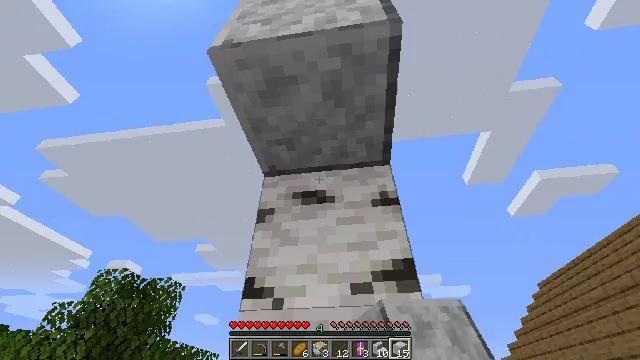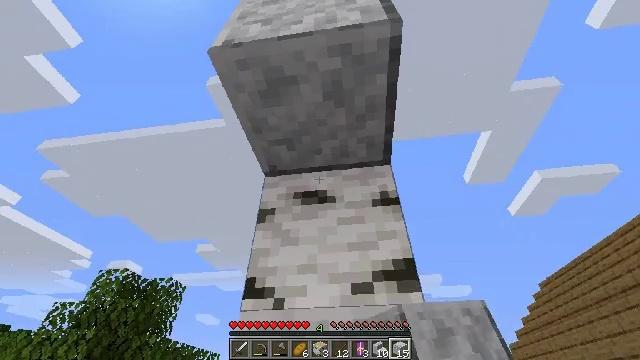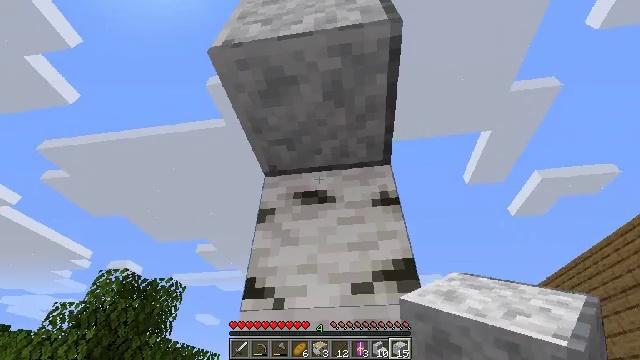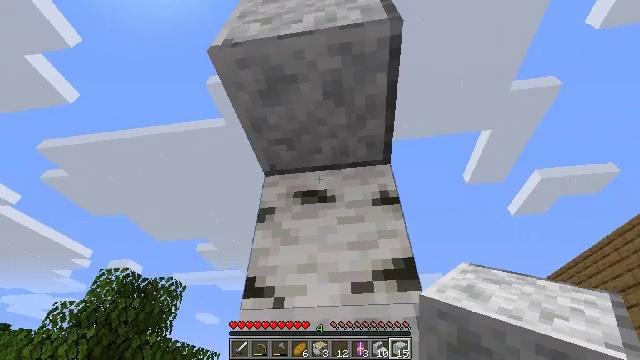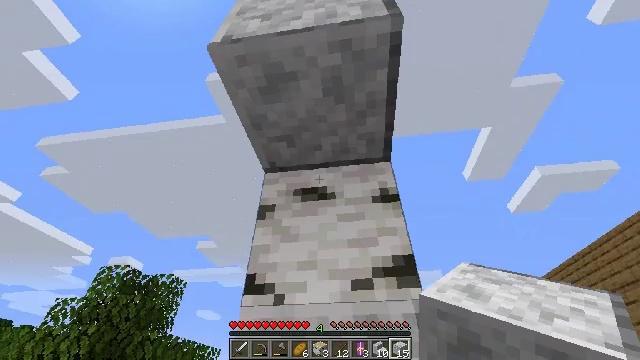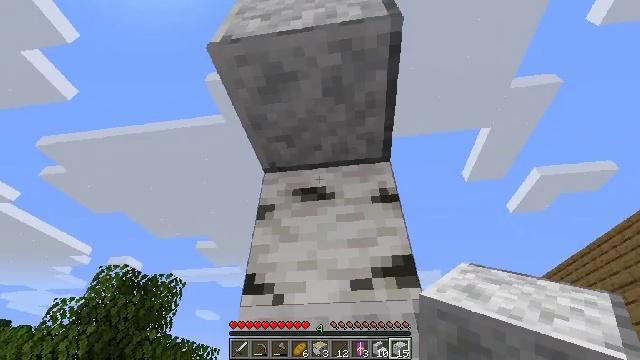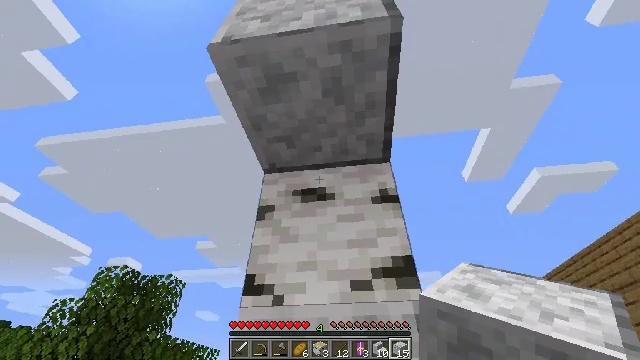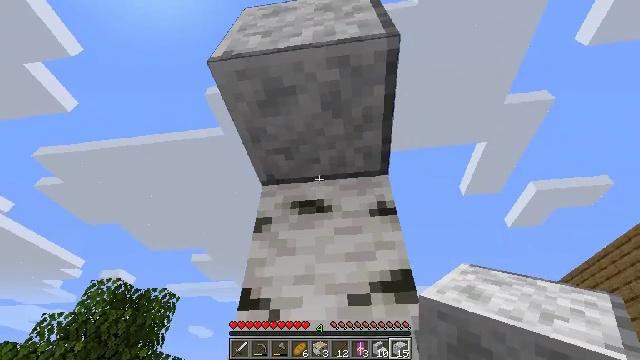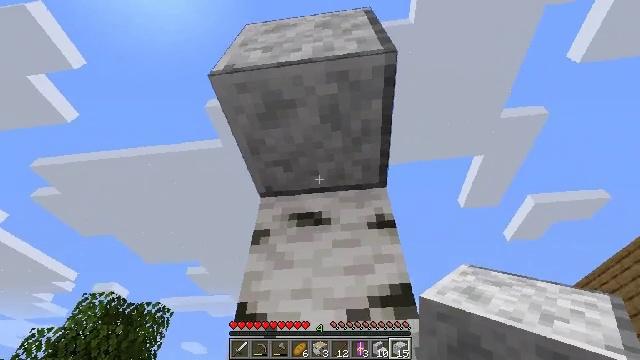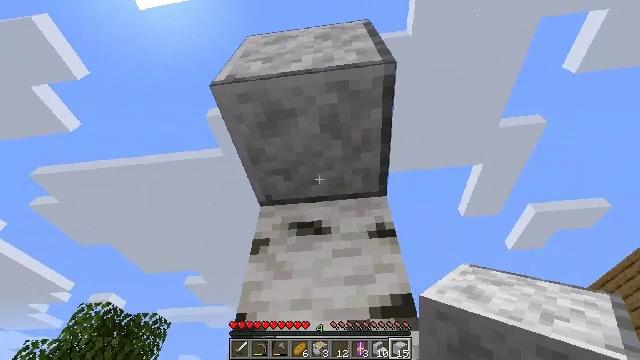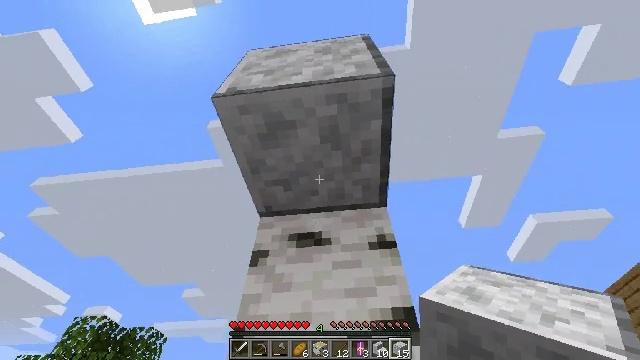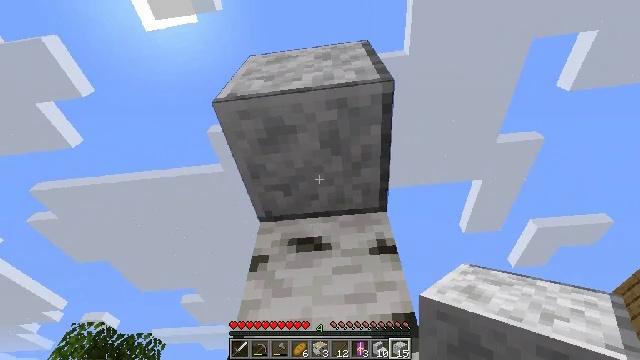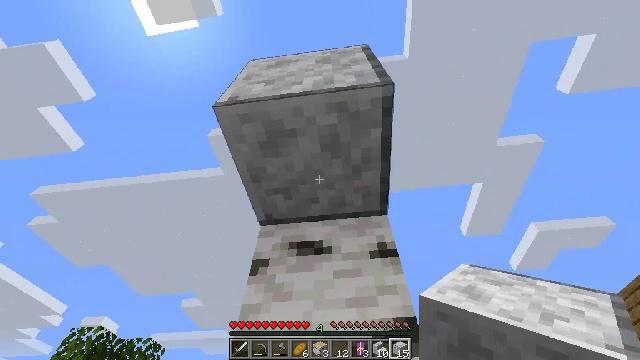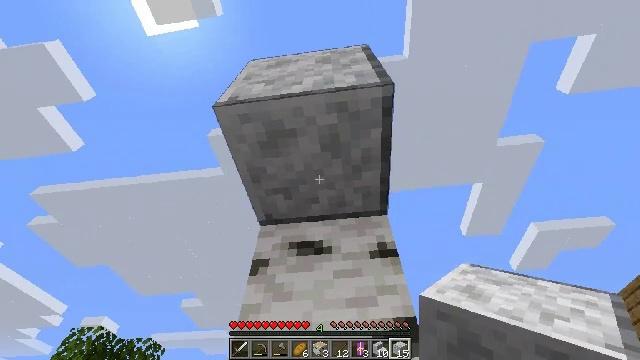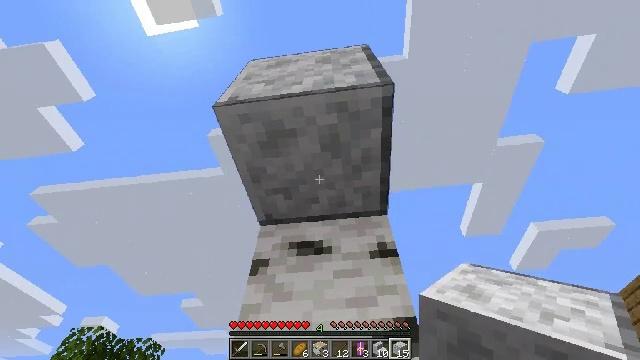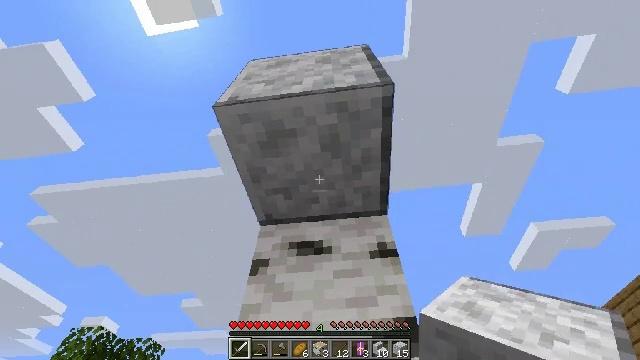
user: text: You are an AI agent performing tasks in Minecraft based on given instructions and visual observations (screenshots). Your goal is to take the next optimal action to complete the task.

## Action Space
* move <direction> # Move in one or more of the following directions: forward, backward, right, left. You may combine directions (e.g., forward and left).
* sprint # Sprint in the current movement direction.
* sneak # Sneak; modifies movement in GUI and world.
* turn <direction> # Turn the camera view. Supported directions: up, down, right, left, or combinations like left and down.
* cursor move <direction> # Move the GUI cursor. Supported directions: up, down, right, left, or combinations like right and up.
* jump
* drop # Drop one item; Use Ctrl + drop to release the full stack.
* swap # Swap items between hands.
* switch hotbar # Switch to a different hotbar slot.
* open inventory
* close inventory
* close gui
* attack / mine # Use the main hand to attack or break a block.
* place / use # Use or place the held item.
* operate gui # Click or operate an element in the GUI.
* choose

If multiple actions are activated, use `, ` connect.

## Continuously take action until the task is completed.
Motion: motion action
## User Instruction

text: Attack the polished diorite to collect it.
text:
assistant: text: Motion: no_op
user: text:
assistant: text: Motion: no_op
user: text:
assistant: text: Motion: no_op
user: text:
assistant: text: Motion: no_op
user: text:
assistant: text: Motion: no_op
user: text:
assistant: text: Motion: no_op
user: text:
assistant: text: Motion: turn up
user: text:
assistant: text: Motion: turn up
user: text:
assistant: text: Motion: turn up
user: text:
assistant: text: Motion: turn up
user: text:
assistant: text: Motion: turn up
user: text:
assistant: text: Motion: no_op
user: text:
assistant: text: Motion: no_op
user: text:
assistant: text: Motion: no_op
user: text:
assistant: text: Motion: switch to hotbar 1
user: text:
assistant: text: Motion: switch to hotbar 1
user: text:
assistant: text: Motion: switch to hotbar 1
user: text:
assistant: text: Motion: no_op
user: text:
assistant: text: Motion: attack / mine
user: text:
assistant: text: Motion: attack / mine
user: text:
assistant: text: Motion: attack / mine
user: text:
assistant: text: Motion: attack / mine
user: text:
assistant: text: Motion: attack / mine
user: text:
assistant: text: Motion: attack / mine
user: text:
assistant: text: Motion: attack / mine
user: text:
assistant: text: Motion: attack / mine
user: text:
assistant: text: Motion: attack / mine, switch to hotbar 2
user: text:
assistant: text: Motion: attack / mine, switch to hotbar 2
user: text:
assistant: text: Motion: attack / mine, switch to hotbar 2
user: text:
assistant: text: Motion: attack / mine, switch to hotbar 2